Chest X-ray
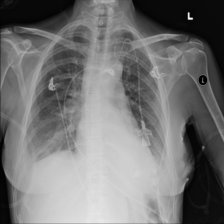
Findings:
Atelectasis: positive
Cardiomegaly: negative
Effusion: positive
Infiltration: positive
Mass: negative
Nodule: negative
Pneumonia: negative
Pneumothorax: negative
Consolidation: negative
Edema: negative
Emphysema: negative
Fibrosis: negative
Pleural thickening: negative
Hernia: negative